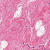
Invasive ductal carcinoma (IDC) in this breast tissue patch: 0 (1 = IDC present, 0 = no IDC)